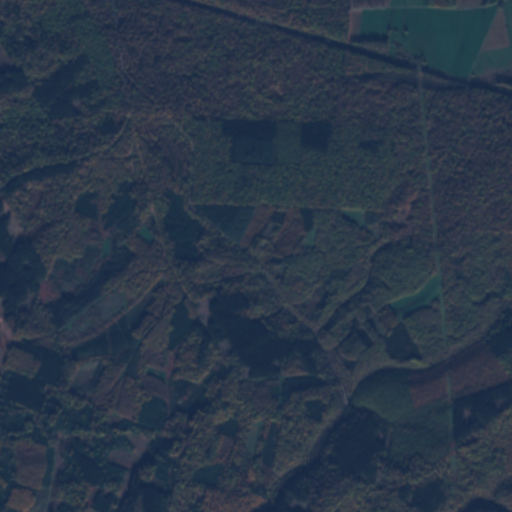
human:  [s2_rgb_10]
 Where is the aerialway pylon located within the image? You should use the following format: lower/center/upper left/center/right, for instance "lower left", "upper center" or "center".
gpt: The aerialway pylon is located in the lower right of the image.
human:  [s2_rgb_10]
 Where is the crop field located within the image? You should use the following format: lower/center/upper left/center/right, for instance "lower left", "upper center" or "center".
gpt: The crop field is located in the upper right of the image.
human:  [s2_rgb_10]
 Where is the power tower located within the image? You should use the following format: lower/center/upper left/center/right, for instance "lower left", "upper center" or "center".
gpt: The power tower is located in the right of the image.
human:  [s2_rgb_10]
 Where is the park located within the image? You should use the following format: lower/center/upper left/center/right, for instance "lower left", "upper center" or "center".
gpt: There is no park in the image.